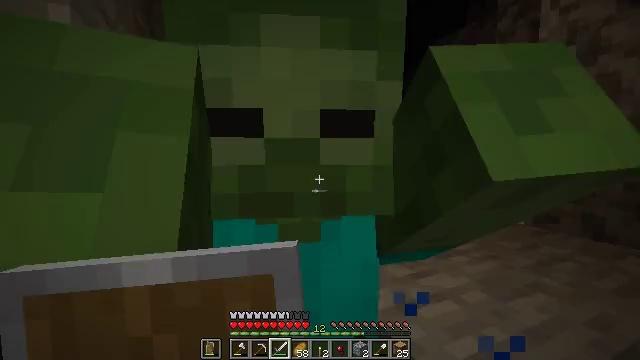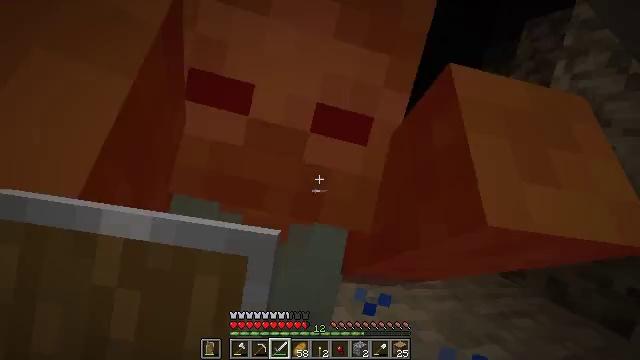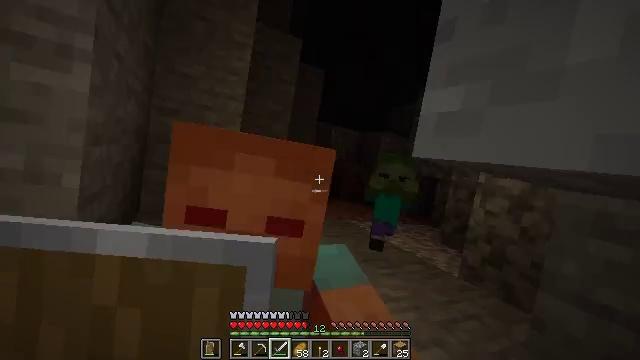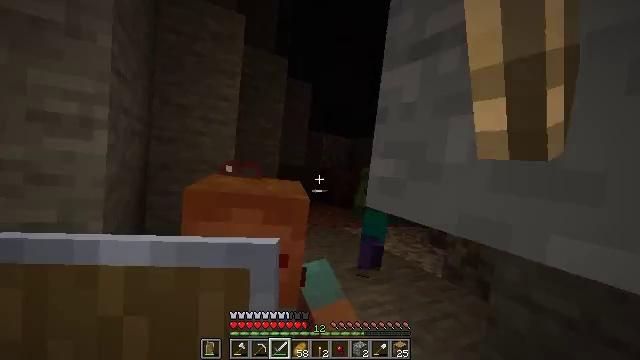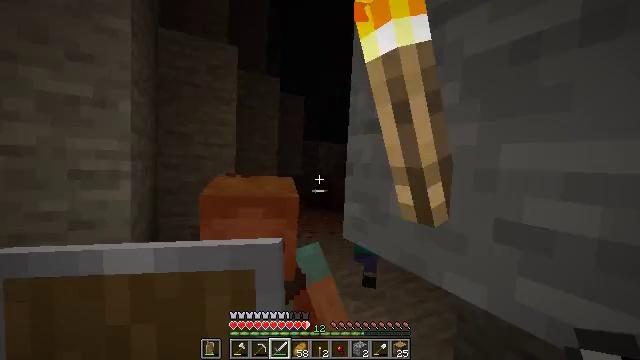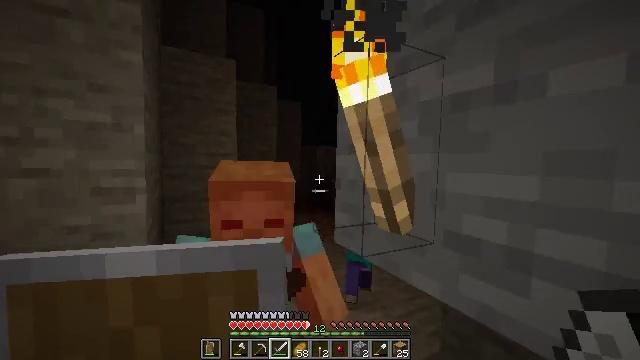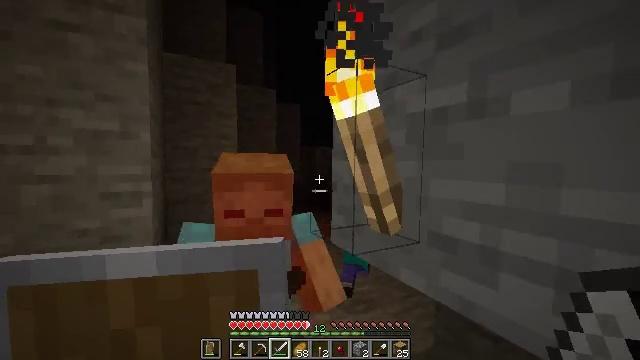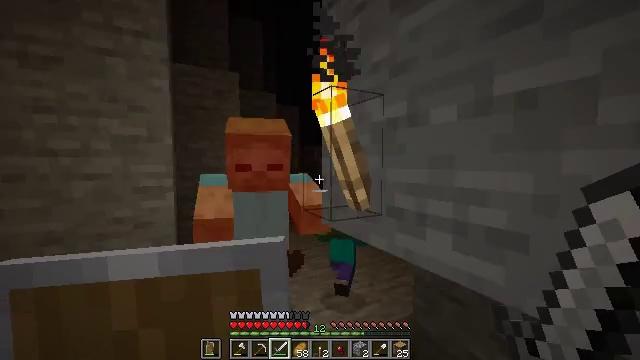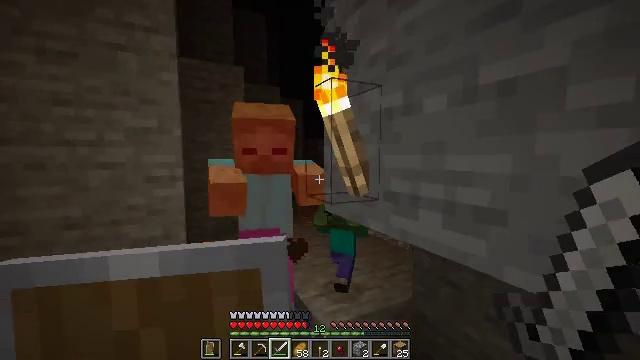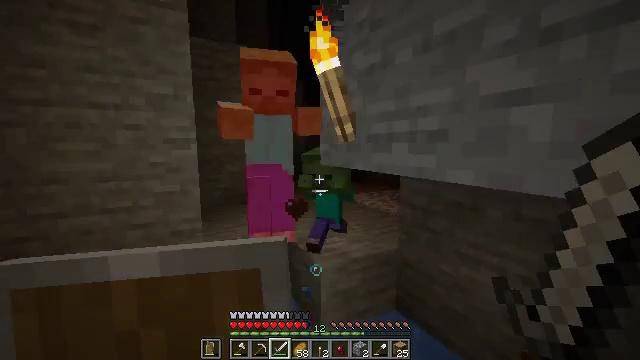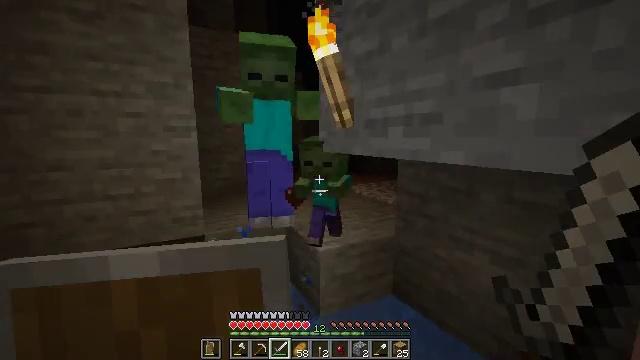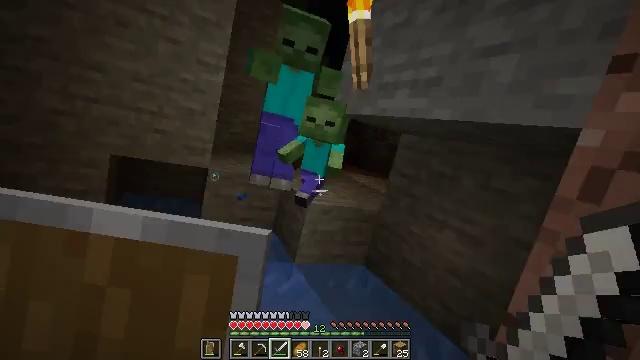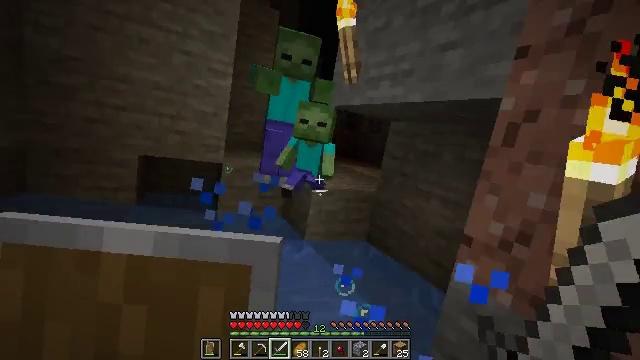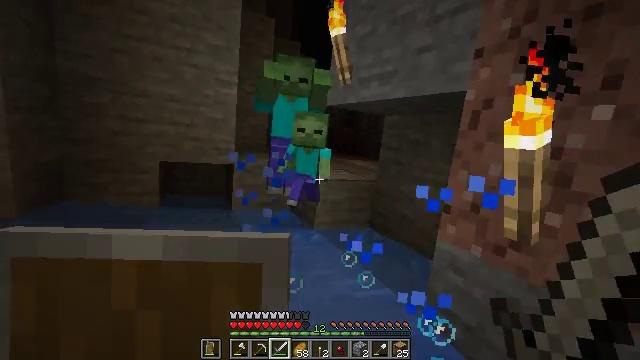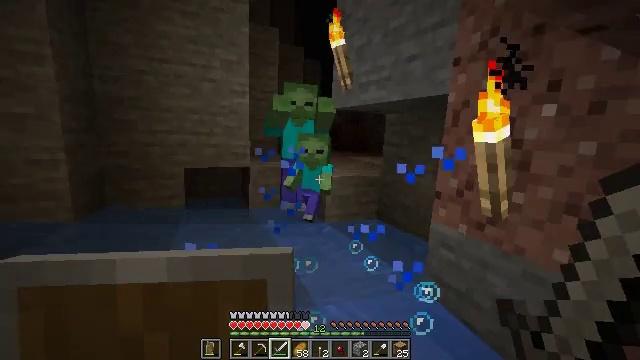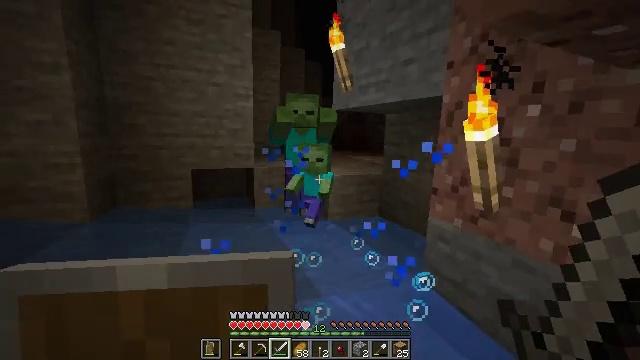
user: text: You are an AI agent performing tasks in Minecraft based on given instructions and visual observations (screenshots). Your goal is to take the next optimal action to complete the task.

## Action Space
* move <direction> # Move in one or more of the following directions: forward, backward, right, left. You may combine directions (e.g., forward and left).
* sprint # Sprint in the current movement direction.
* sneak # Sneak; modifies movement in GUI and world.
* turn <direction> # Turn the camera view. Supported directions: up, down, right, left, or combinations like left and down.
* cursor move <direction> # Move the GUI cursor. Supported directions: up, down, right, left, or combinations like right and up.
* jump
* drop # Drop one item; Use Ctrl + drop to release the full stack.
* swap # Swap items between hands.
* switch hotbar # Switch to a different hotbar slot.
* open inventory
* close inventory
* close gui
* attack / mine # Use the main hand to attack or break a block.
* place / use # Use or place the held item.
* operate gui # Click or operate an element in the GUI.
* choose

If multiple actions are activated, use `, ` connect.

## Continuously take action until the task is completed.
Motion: motion action
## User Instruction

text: Hunt the zombie.
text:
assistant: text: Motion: move back, turn right and up
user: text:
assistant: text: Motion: move back, turn right
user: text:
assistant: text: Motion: move back
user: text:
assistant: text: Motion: move back
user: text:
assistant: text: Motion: move back
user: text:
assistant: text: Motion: move back
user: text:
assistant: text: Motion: move back
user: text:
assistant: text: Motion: move back, turn down
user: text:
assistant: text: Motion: move back, turn down
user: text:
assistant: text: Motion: move back, turn down
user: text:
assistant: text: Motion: move back
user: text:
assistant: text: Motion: move back
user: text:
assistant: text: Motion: move back and move left
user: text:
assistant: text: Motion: move back and move left, turn left
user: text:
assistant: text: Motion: move back and move left
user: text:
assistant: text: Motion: move back and move left
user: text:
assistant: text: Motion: move back and move left, attack / mine
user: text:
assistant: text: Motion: move back and move left, attack / mine
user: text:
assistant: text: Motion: move back and move left
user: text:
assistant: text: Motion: move back and move left
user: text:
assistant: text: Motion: move back and move left
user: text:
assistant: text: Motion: move back and move left
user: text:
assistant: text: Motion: move back
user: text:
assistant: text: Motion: move back
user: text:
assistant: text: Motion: move back
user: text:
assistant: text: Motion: move back
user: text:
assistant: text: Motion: no_op
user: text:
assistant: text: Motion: move forward and move left
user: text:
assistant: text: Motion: move forward and move left, turn right and down
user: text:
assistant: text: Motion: move forward and move left, turn right